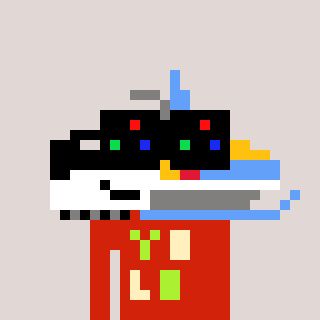
a pixel art character with square black sunglasses, a snowmobile-shaped head and a red-colored body on a warm background